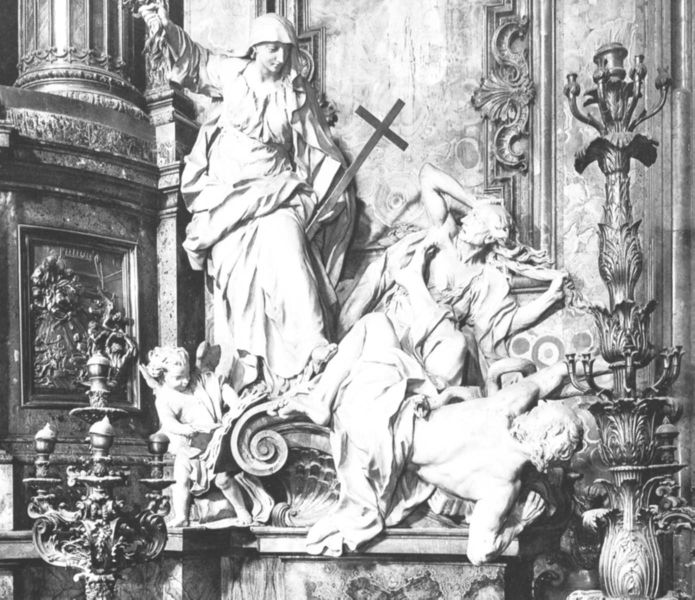
Titel: Ignatius-Altar (hl. Ignatius von Loyola): Der Glaube bekämpft die Idolatrie
Künstler: J. Theodou
Standort: Rom, Il Gesù (EU - I - Latium)
Schlagwörter: mann, marmor, säule, ornament, wand, rahmen, stein, tod, kirche, gewand, engel, putte, skulptur, statue, relief, bogen, angst, verzierung, kerzen, kronleuchter, foto, fotografie, kreuz, religion, schwarz-weiß, schwert, kerzenständer, kerzenleuchter, schnörkel, kreuzigung, fall, ehrfurcht, basis, maria, christentum, verschnörkelt, verschnörkelung